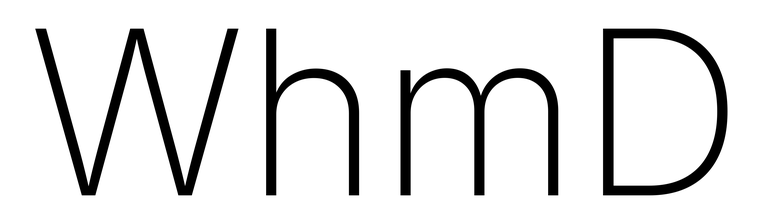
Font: Inter_ExtraLight